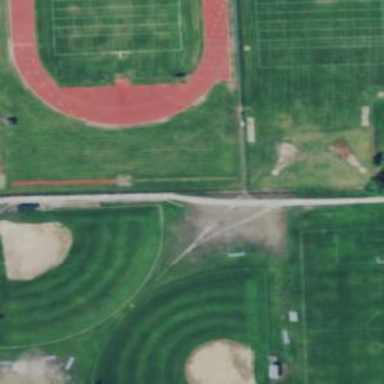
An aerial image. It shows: Baseball pitch for leisure land activities.